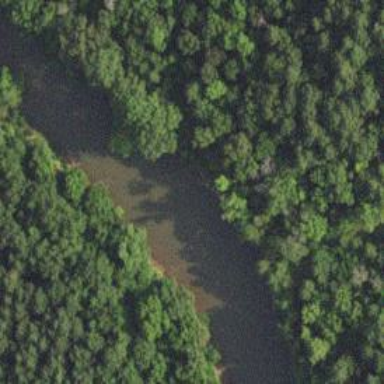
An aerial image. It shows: Beautiful river scene.